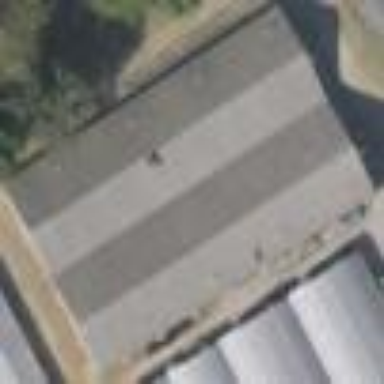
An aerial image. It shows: Commercial building.